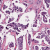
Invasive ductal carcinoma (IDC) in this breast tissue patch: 1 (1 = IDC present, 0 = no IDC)